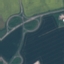
Label: Highway